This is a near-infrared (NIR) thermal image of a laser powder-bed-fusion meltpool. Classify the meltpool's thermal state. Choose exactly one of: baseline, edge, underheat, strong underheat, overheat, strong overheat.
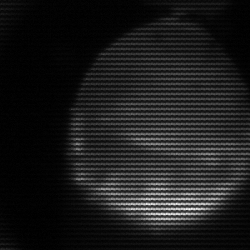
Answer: edge